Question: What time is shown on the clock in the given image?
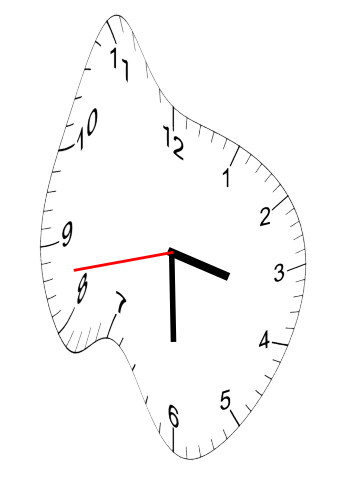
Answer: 03:29:43